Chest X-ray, PA view. Patient: 58 years old, sex F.
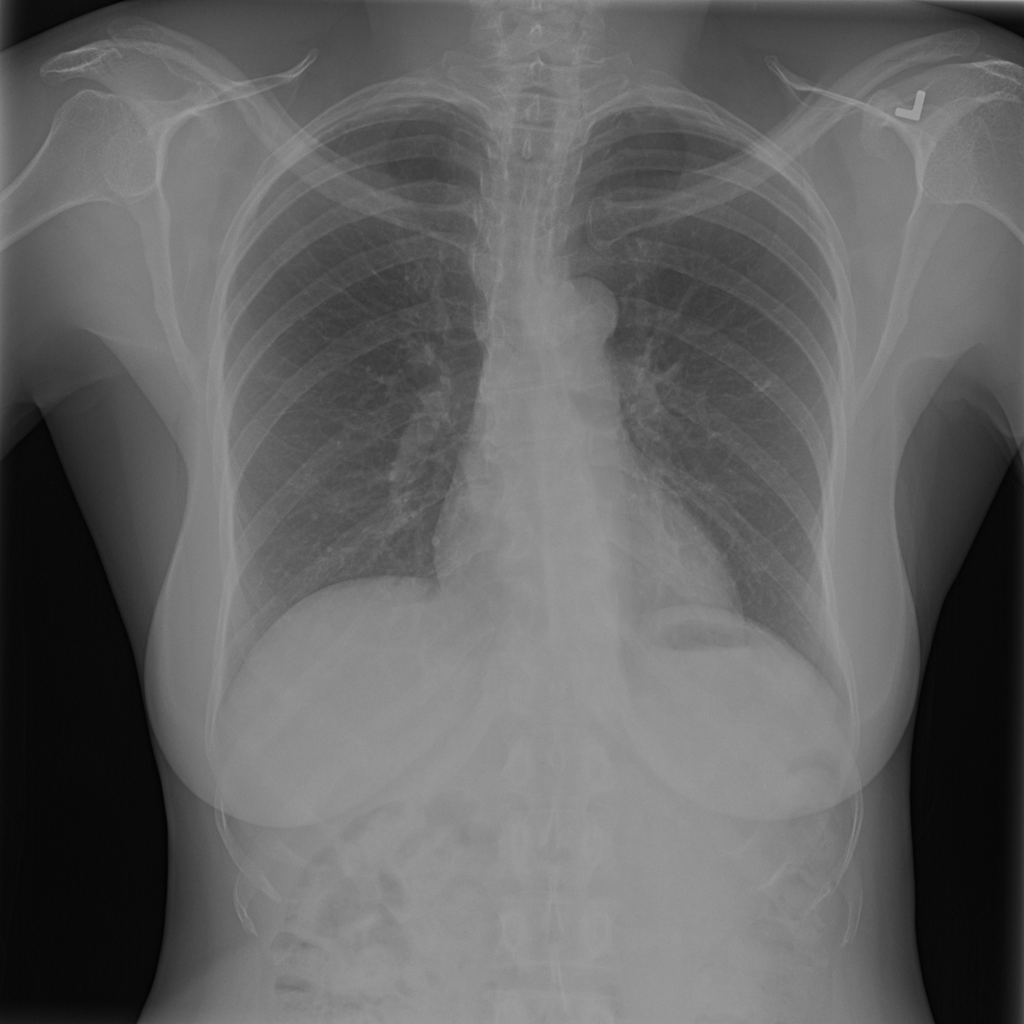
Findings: No Finding